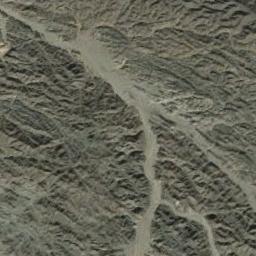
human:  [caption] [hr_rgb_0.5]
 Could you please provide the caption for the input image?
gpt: There are many roads of different lengths in the mountains .

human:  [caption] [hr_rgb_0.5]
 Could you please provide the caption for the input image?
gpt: The mountains in the lower left corner of the image are covered by vegetation .

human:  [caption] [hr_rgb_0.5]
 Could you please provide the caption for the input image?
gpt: The folded mountain consists of a number of small ridges and valleys .

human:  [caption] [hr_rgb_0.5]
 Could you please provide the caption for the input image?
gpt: The mountain is consist of the bare land .

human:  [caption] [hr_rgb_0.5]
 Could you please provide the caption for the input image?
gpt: There are many ridges on the brown mountain .